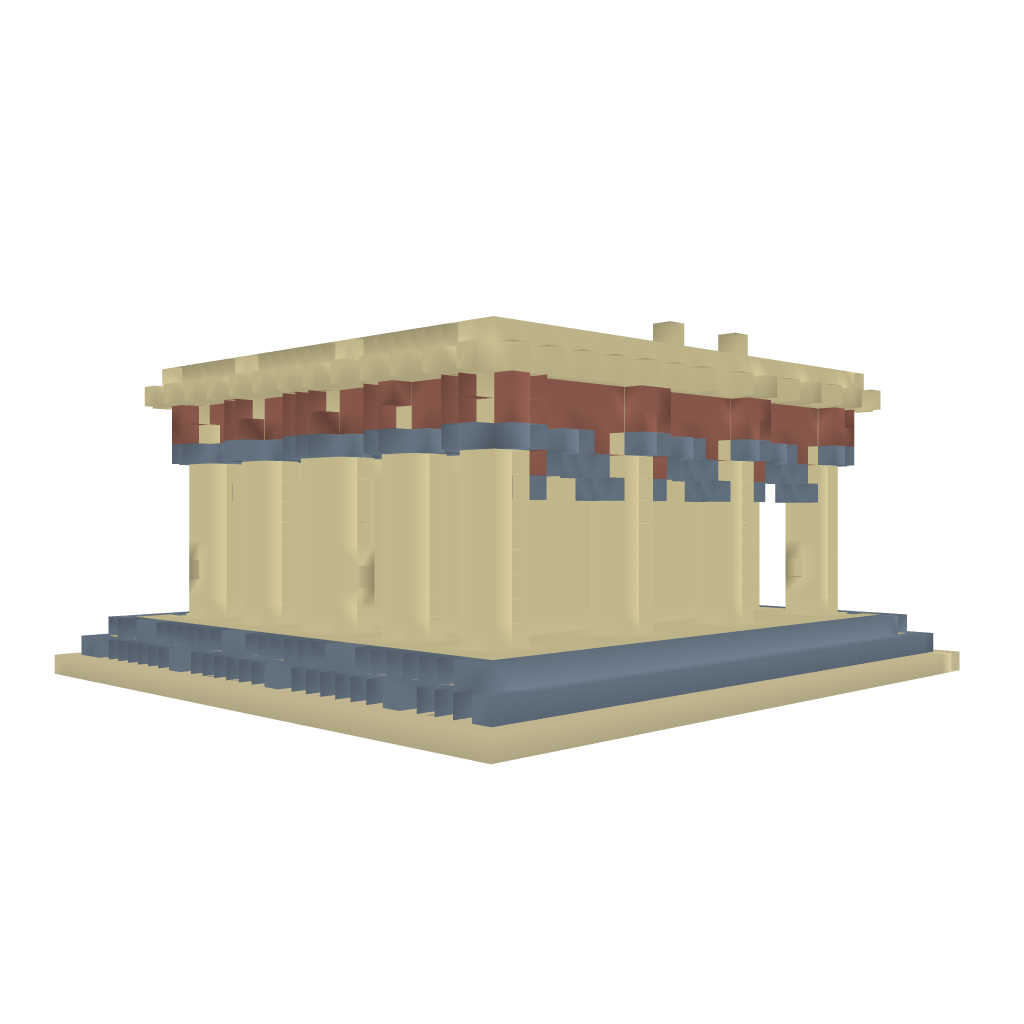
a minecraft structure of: Sand Tempel